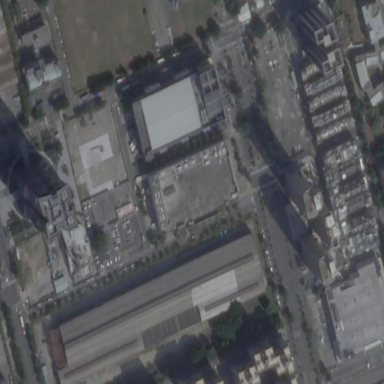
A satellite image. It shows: Retail building housing Carrefour supermarket.